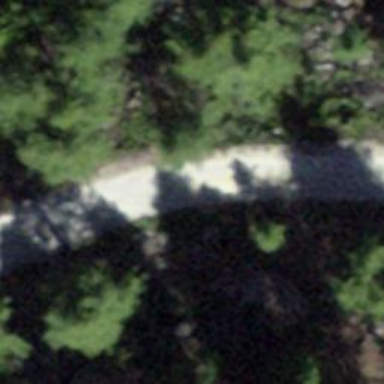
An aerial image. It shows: Intermediate downhill track.